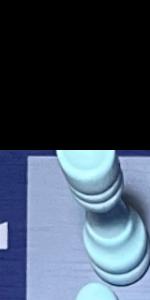
Label: Rook_White